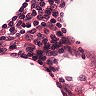
Metastatic tissue present: no